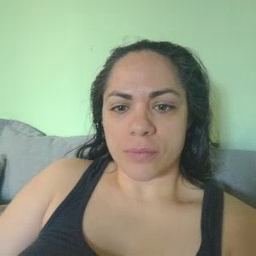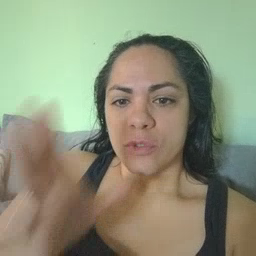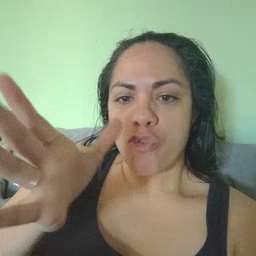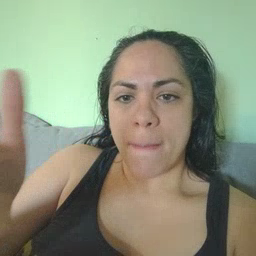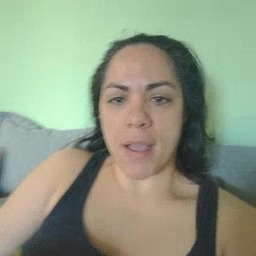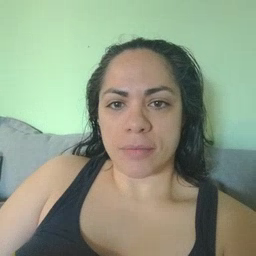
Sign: grandma